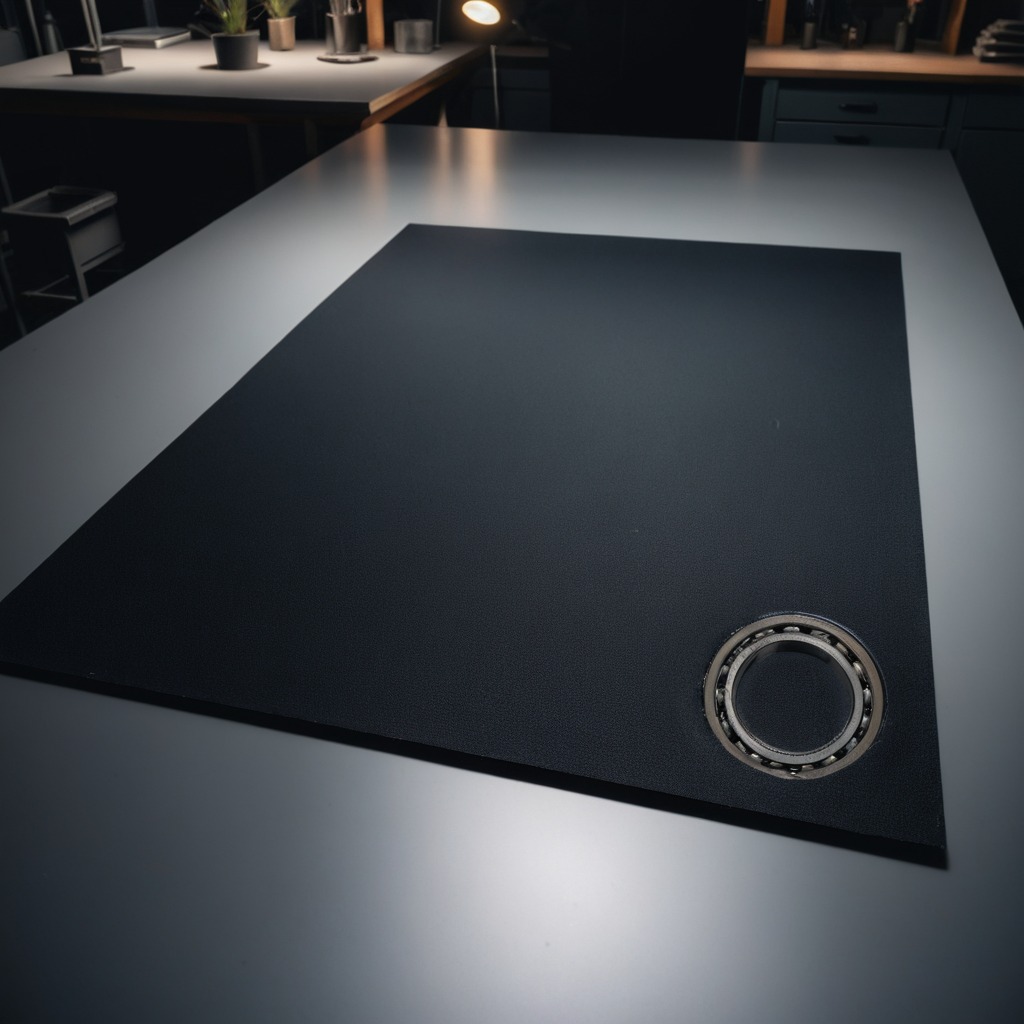
A metal ball bearing lies on the clean granite tabletop covered with a black rubber mat inside a workshop at night dim ambient light soft shadows worn but beneath the mat